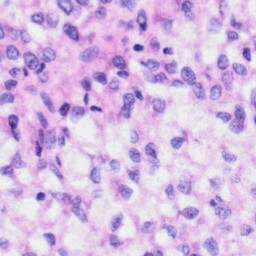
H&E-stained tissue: Liver